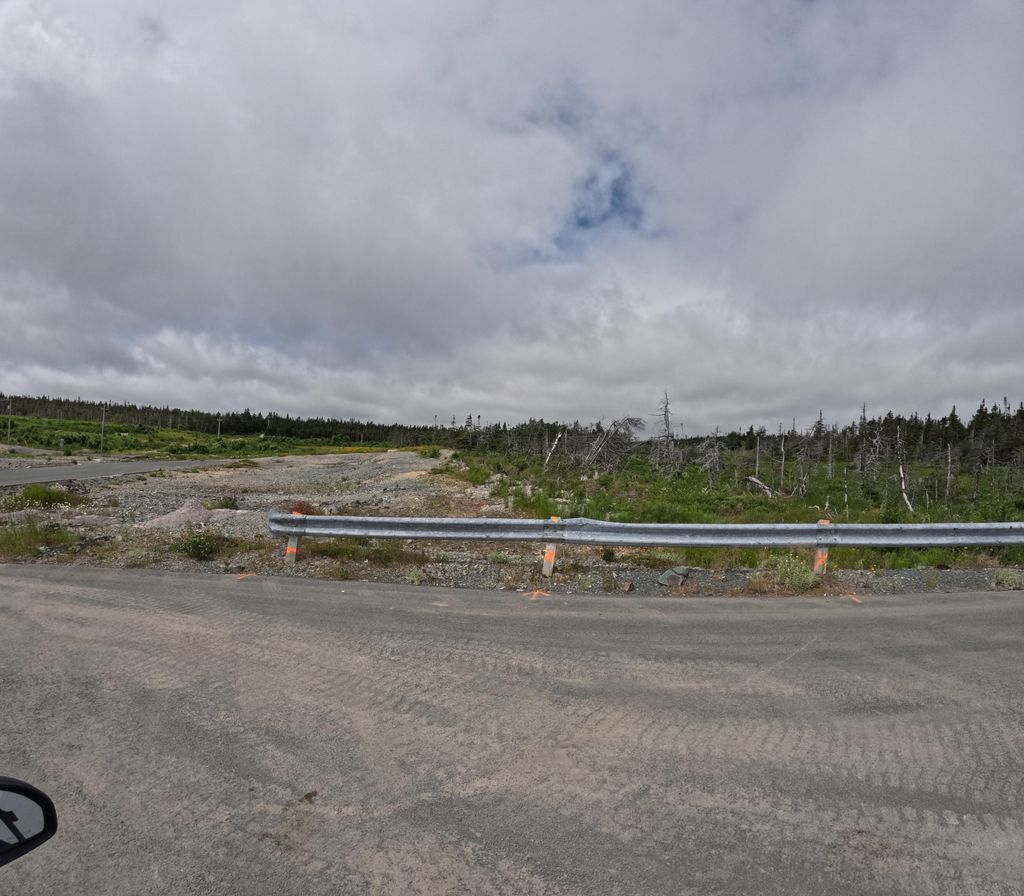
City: st_johns